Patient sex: M
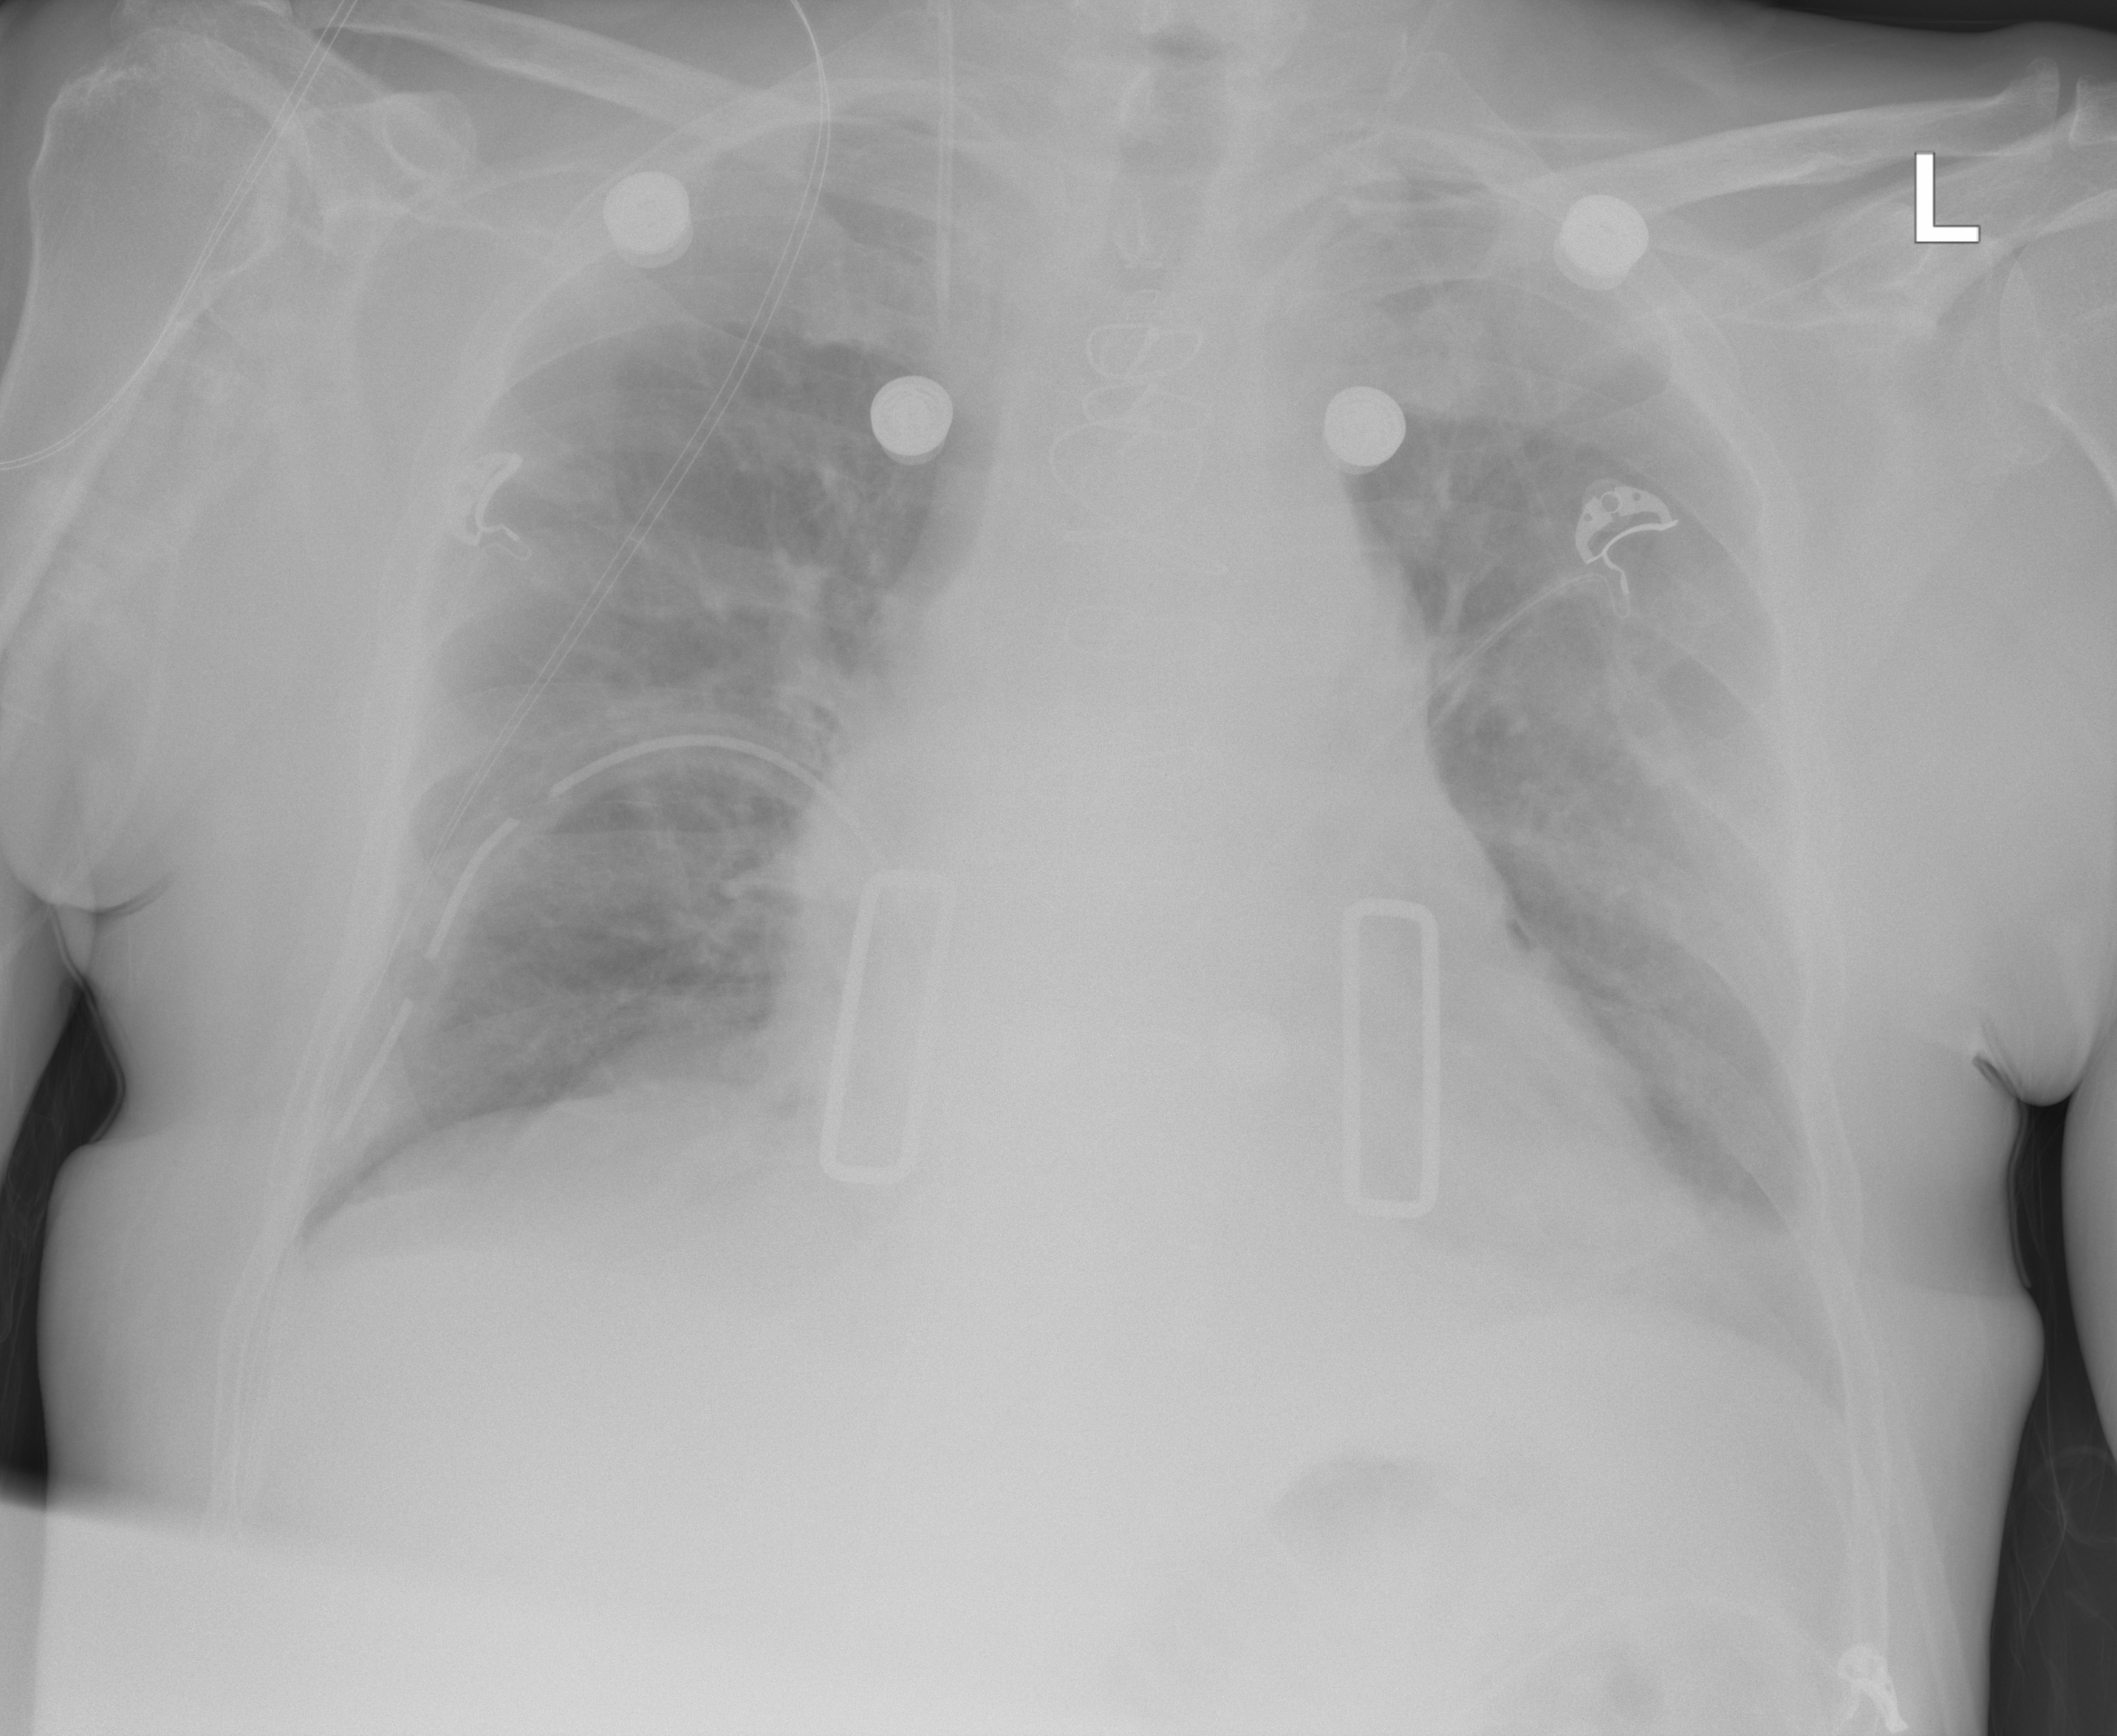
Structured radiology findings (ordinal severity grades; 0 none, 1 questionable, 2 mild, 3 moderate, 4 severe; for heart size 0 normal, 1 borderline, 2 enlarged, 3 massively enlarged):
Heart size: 1
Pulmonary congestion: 0
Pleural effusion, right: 2
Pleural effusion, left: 0
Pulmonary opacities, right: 0
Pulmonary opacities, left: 0
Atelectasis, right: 0
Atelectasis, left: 1